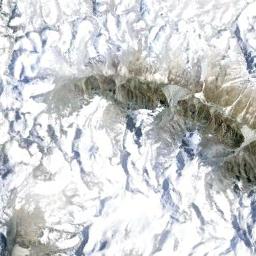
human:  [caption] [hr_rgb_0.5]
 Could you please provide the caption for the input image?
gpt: The snow berg is consist of bare land and white snow .

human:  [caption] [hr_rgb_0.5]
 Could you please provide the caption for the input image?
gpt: There is a lot of snow on the snowberg .

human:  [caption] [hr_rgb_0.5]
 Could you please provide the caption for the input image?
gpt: A snow-covered mountain covered in large areas .

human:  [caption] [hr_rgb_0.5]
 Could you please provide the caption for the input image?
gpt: The snowberg is covered with glaciers .

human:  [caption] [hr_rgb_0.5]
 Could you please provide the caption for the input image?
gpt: There are much snow and some bare land on the snowberg .